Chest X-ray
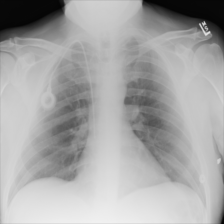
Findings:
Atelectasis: negative
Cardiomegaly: negative
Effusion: negative
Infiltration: negative
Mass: negative
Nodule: negative
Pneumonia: negative
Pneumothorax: negative
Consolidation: negative
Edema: negative
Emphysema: negative
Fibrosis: negative
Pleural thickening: negative
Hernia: negative